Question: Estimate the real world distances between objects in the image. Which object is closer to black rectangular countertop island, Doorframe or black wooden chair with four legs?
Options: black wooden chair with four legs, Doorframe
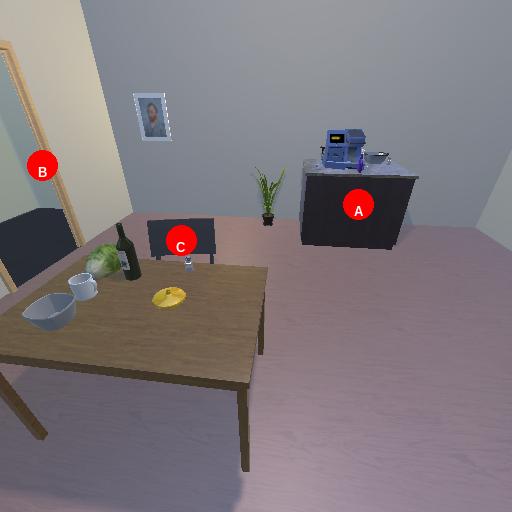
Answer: black wooden chair with four legs